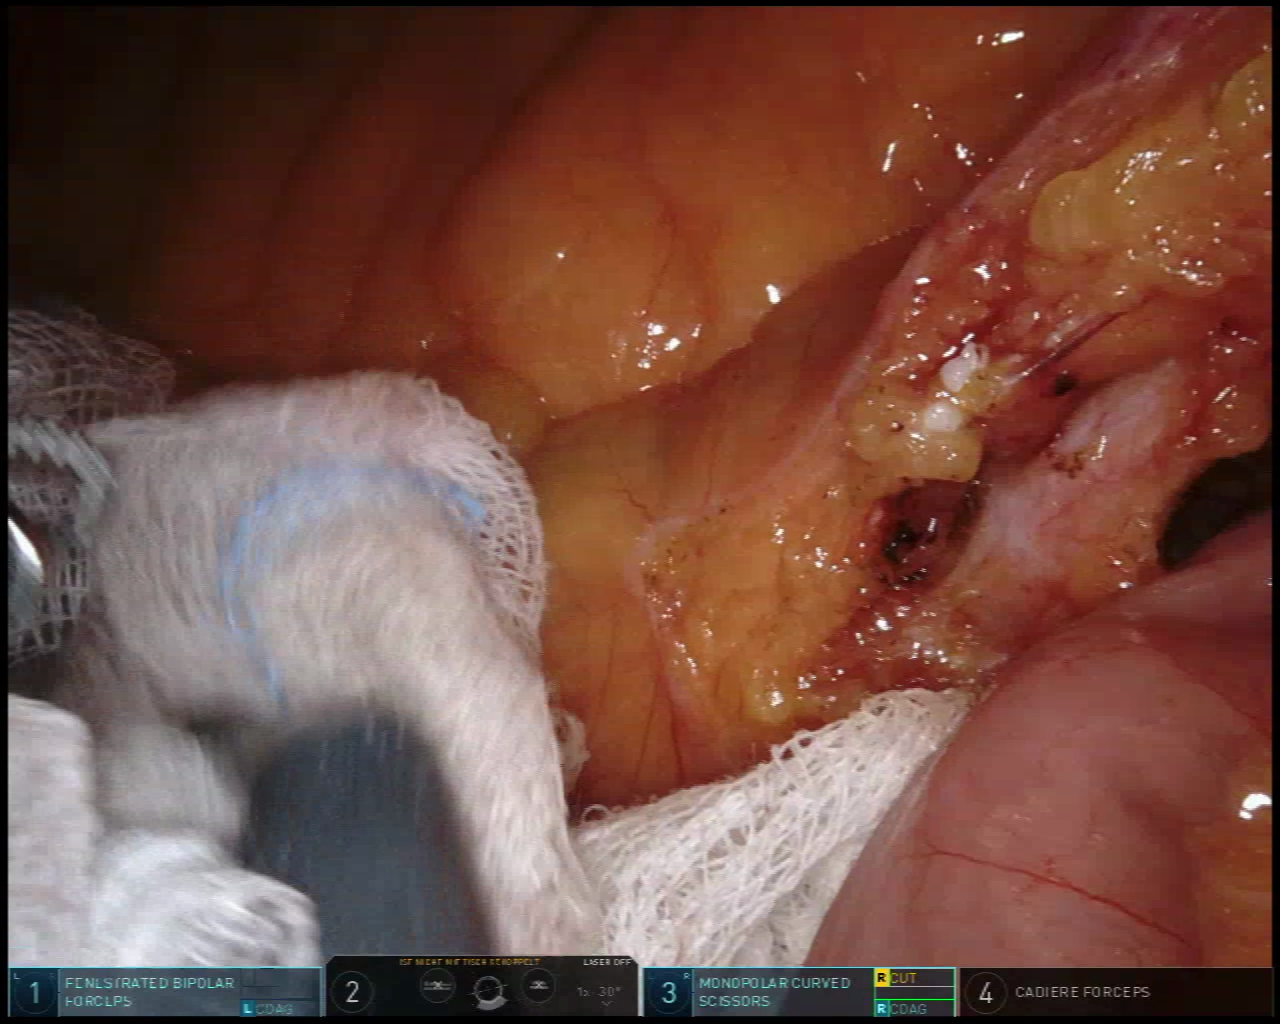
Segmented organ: small_intestine
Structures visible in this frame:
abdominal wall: no
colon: no
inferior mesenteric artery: no
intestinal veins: no
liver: no
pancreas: no
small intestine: yes
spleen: no
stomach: no
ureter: yes
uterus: no
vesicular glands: no